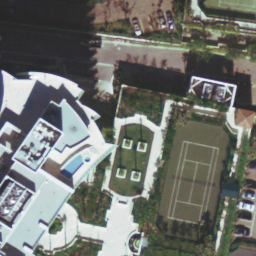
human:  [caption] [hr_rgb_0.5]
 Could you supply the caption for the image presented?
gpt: A small tennis court with some plants and buildings beside .

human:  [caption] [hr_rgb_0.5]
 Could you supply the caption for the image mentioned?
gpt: There is a tennis court surrounded by some trees while a road beside .

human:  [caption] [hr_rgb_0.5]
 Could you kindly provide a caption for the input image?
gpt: There is a small tennis court with some buildings and a road beside .

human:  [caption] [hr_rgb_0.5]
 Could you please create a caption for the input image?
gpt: A tennis court is surrounded by some trees while a swimming pool beside .

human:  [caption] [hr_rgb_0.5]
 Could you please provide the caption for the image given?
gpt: There is a small tennis court and surrounded by some plants and a swimming pool as well as a road beside .